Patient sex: F
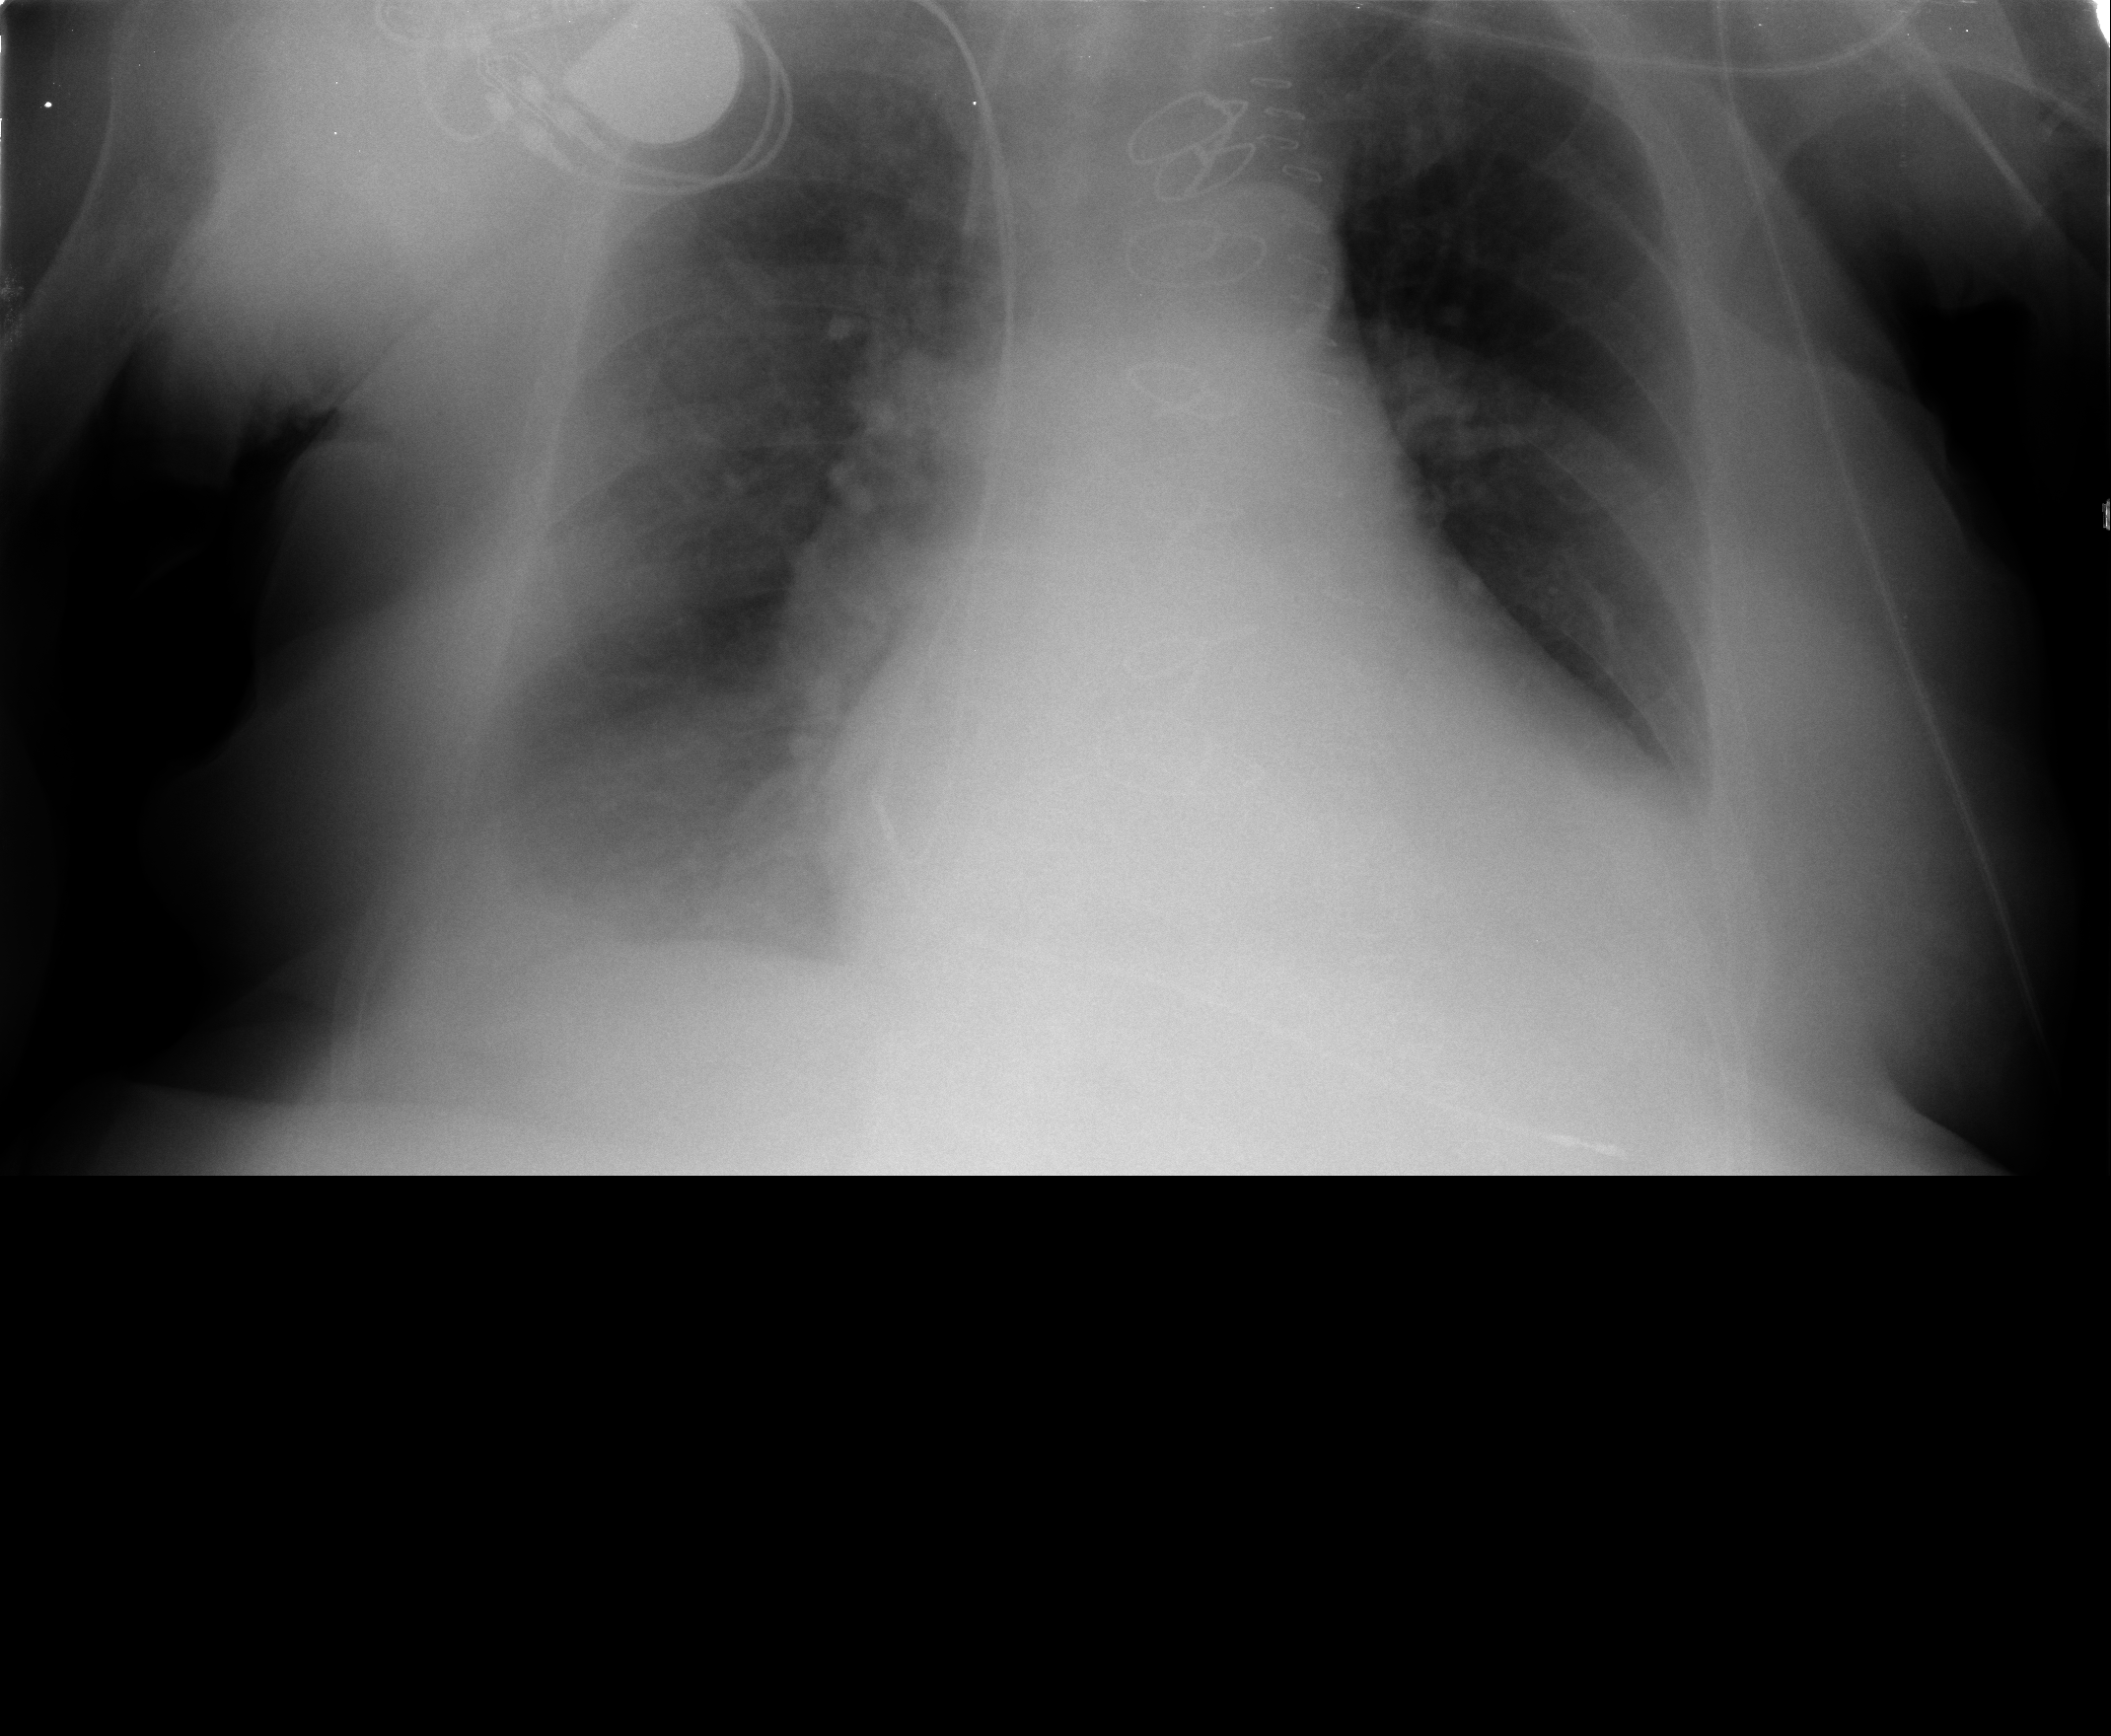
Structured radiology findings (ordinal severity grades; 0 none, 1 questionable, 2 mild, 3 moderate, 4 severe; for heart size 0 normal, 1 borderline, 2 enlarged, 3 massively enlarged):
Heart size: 3
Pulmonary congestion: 3
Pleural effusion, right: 2
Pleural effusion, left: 2
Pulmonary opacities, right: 0
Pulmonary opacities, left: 0
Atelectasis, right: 2
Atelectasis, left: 2